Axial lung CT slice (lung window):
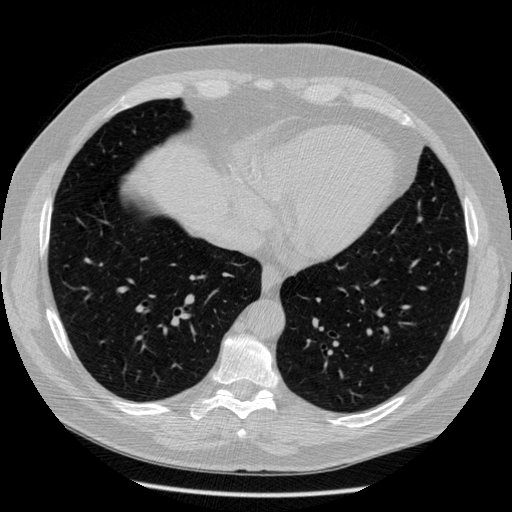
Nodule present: no